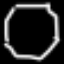
Label: octagon